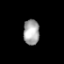
Tissue: prostate
Cell type: Epithelial cells
Senescence score: 0.3166
Nuclear area (px): 399
Mean DAPI intensity: 165.576